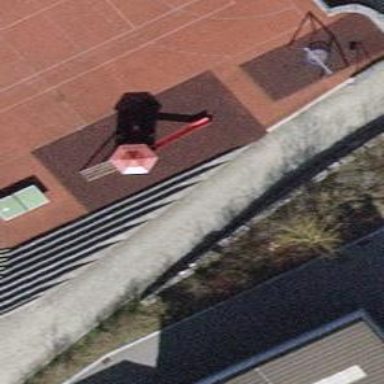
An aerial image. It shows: Playground with playhouse.